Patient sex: M
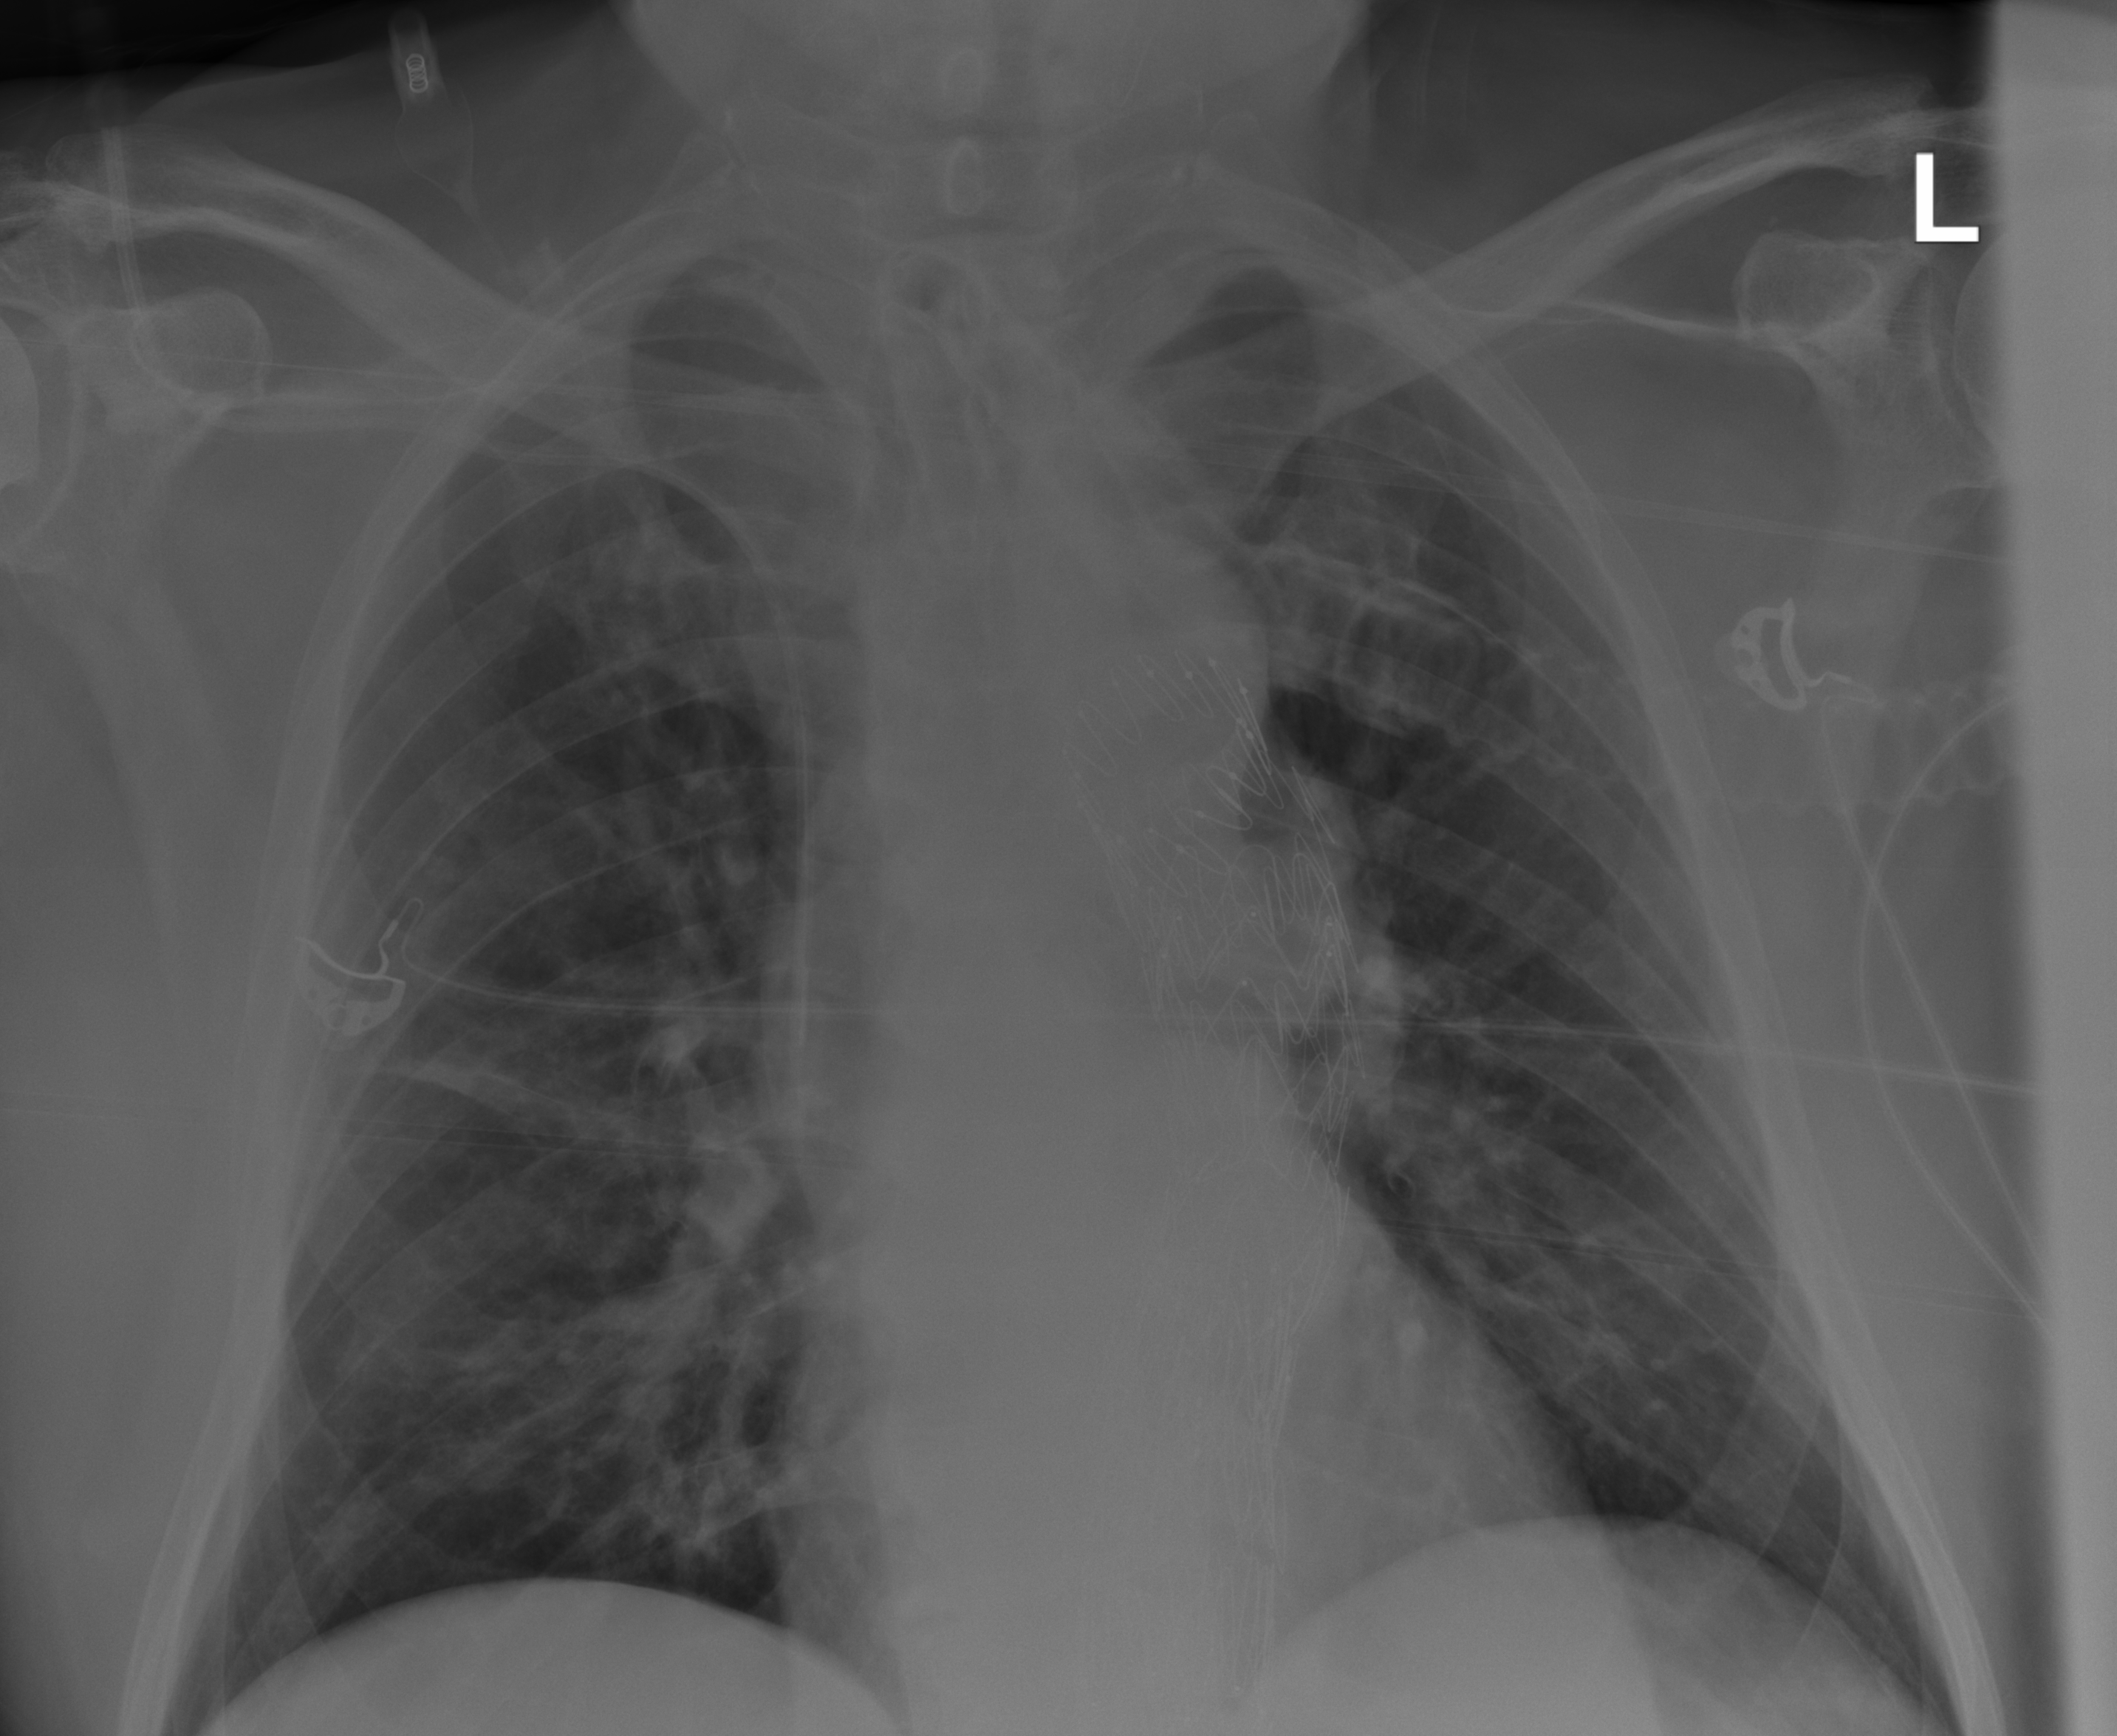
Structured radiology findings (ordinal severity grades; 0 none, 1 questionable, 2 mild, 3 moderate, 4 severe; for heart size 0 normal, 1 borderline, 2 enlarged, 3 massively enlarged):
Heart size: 0
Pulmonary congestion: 1
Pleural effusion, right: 0
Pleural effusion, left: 0
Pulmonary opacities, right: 2
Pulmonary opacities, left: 0
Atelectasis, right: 2
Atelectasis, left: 0